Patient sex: M
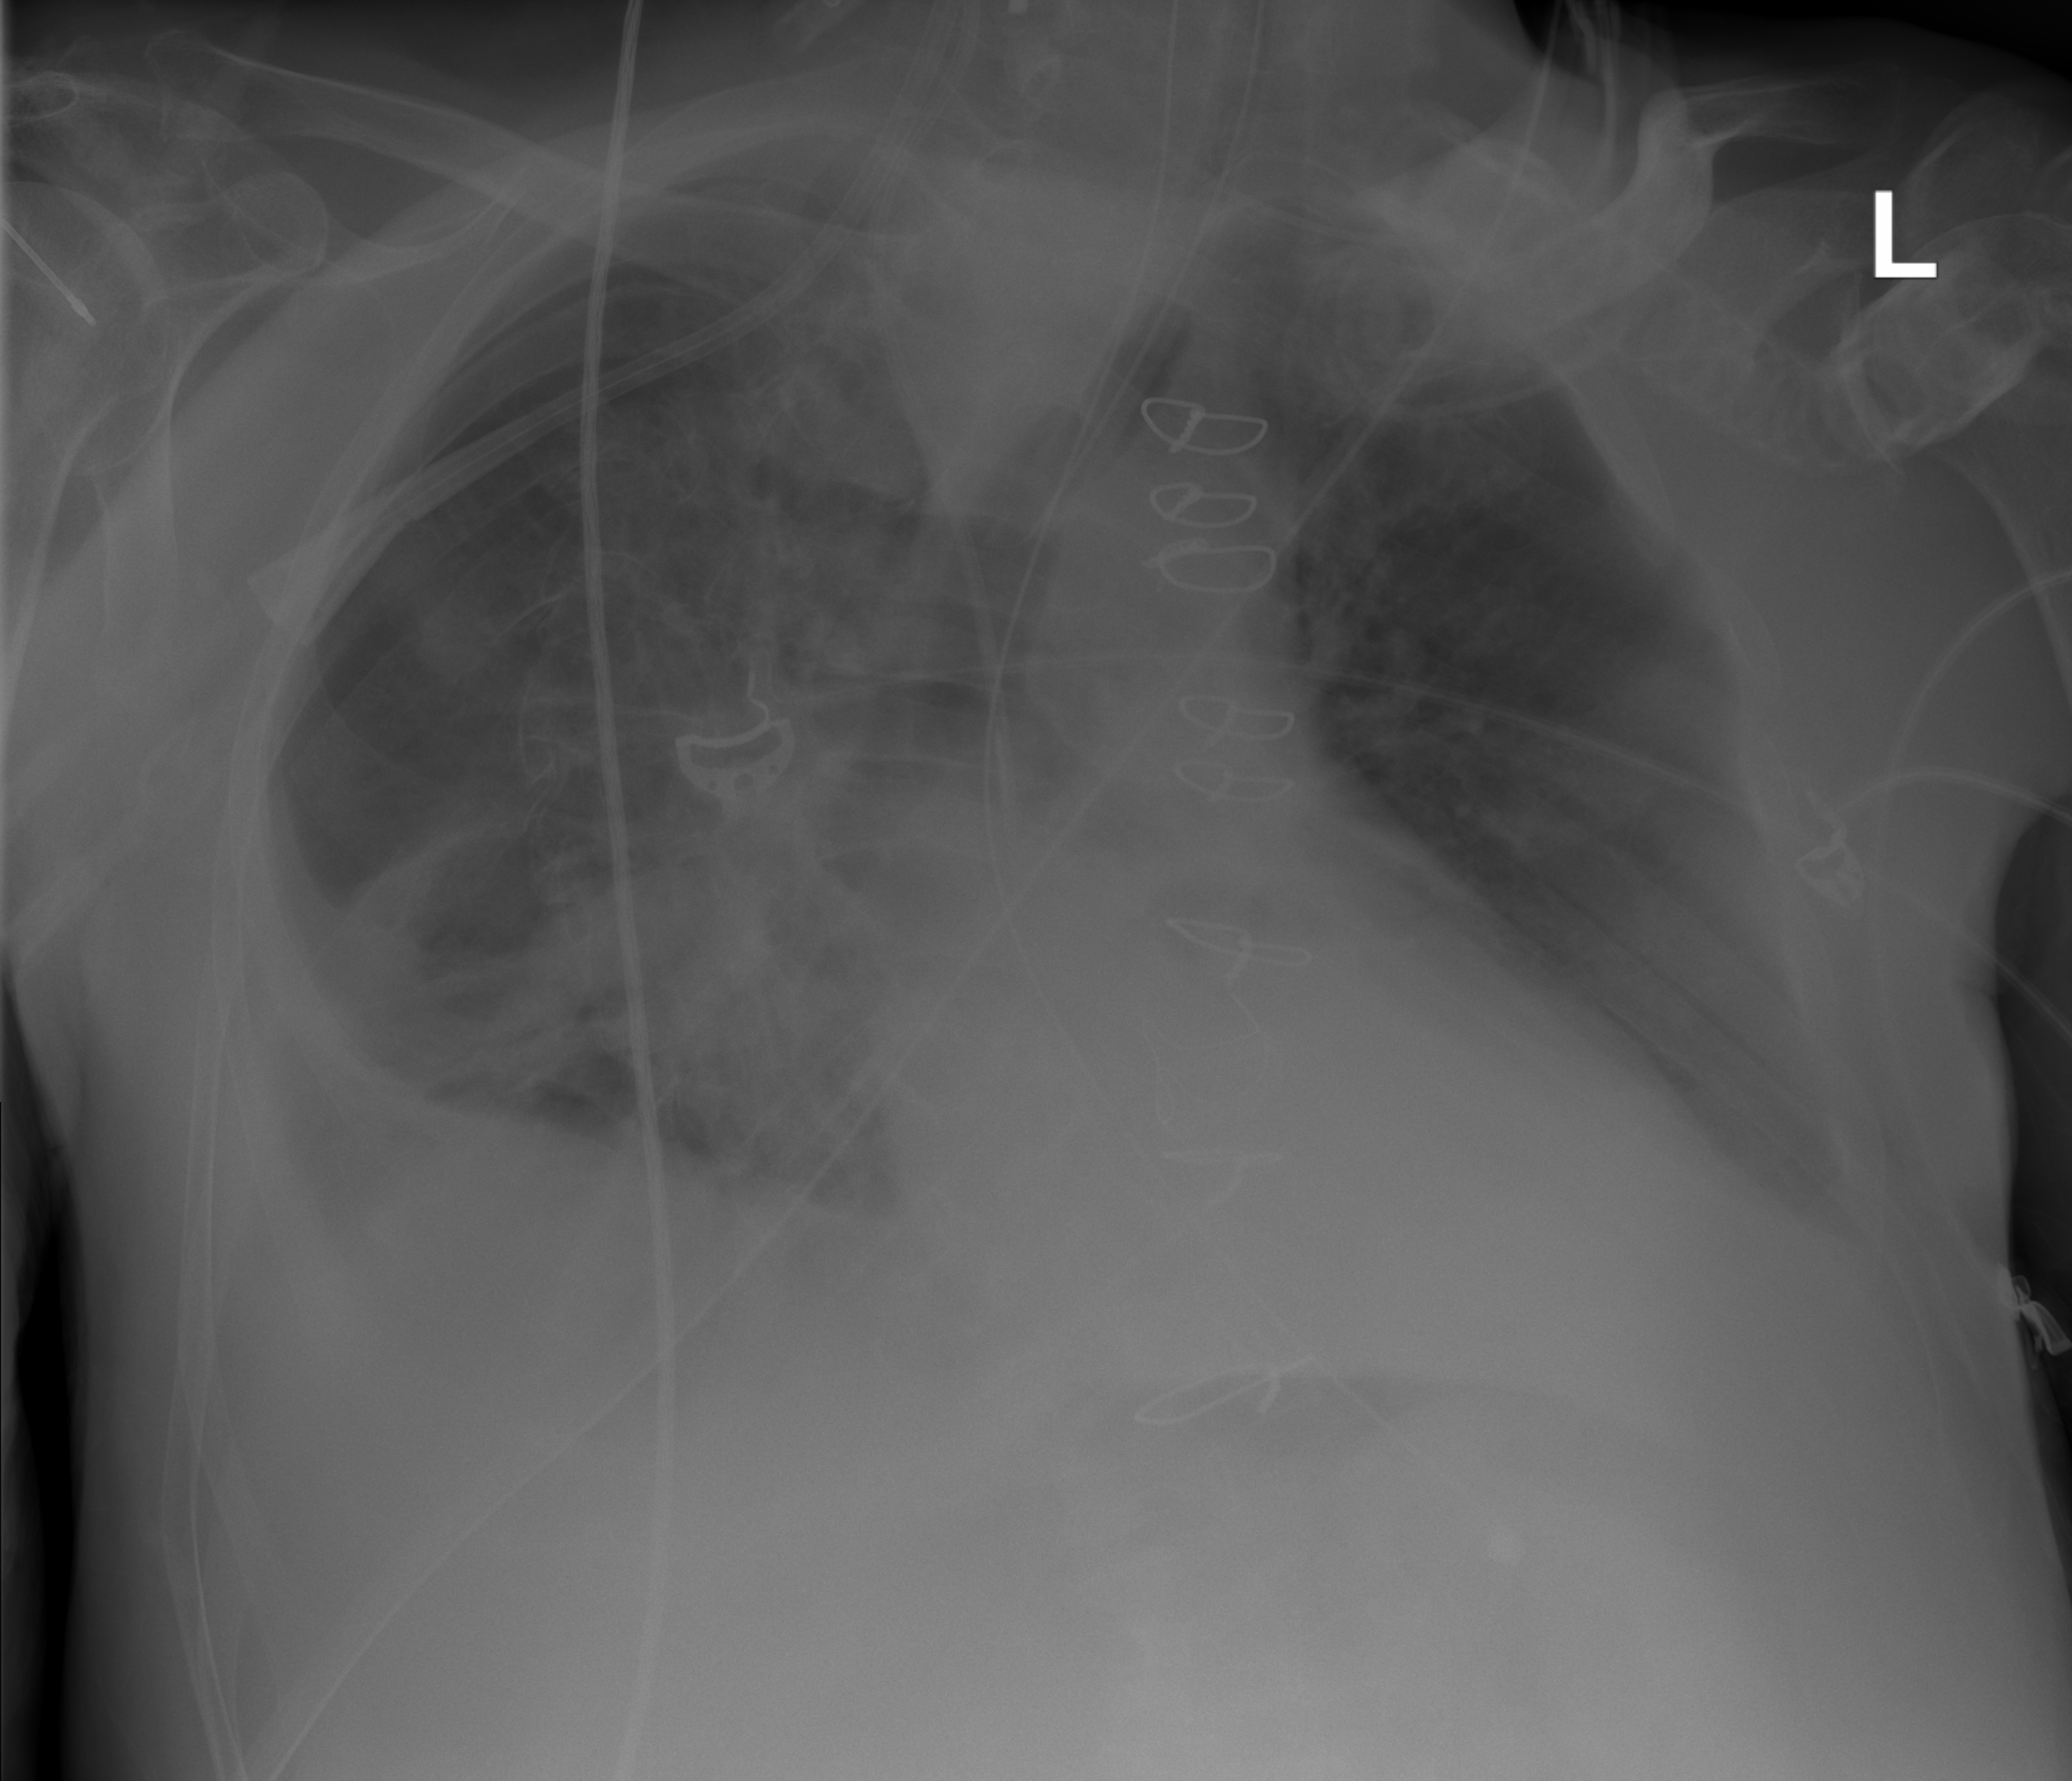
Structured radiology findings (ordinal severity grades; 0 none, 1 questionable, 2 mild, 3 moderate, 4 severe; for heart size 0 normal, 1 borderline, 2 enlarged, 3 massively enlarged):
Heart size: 0
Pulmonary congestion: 0
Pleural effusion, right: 2
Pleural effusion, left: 2
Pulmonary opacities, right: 0
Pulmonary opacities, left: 0
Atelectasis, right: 2
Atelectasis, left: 2